Question: I am trying to deploy a VS2017 UWP app to my raspberry pi 3 running Windows 10 iot core but I keep getting this error

I've tried the following:
- Uninstall and Reinstall VS2017
- Clean and Rebuild Solution
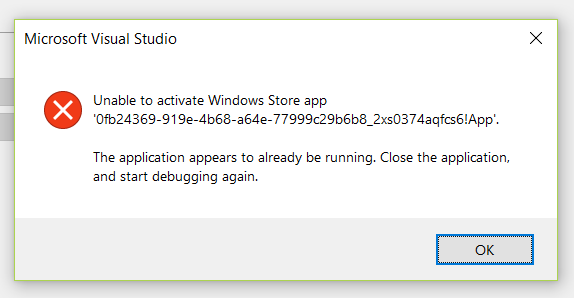
Answer: Please try to modify the name of the application in the file (open it with ) as a new Guid or other different value, and then deploy it again.